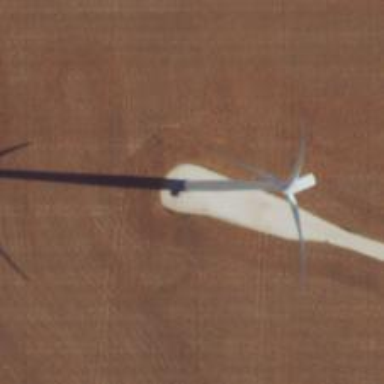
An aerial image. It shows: Wind generator in the form of horizontal axis wind turbine.